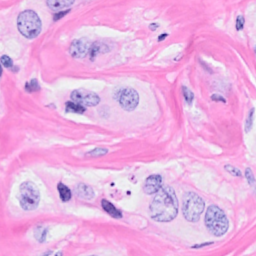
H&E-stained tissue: Breast